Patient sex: F
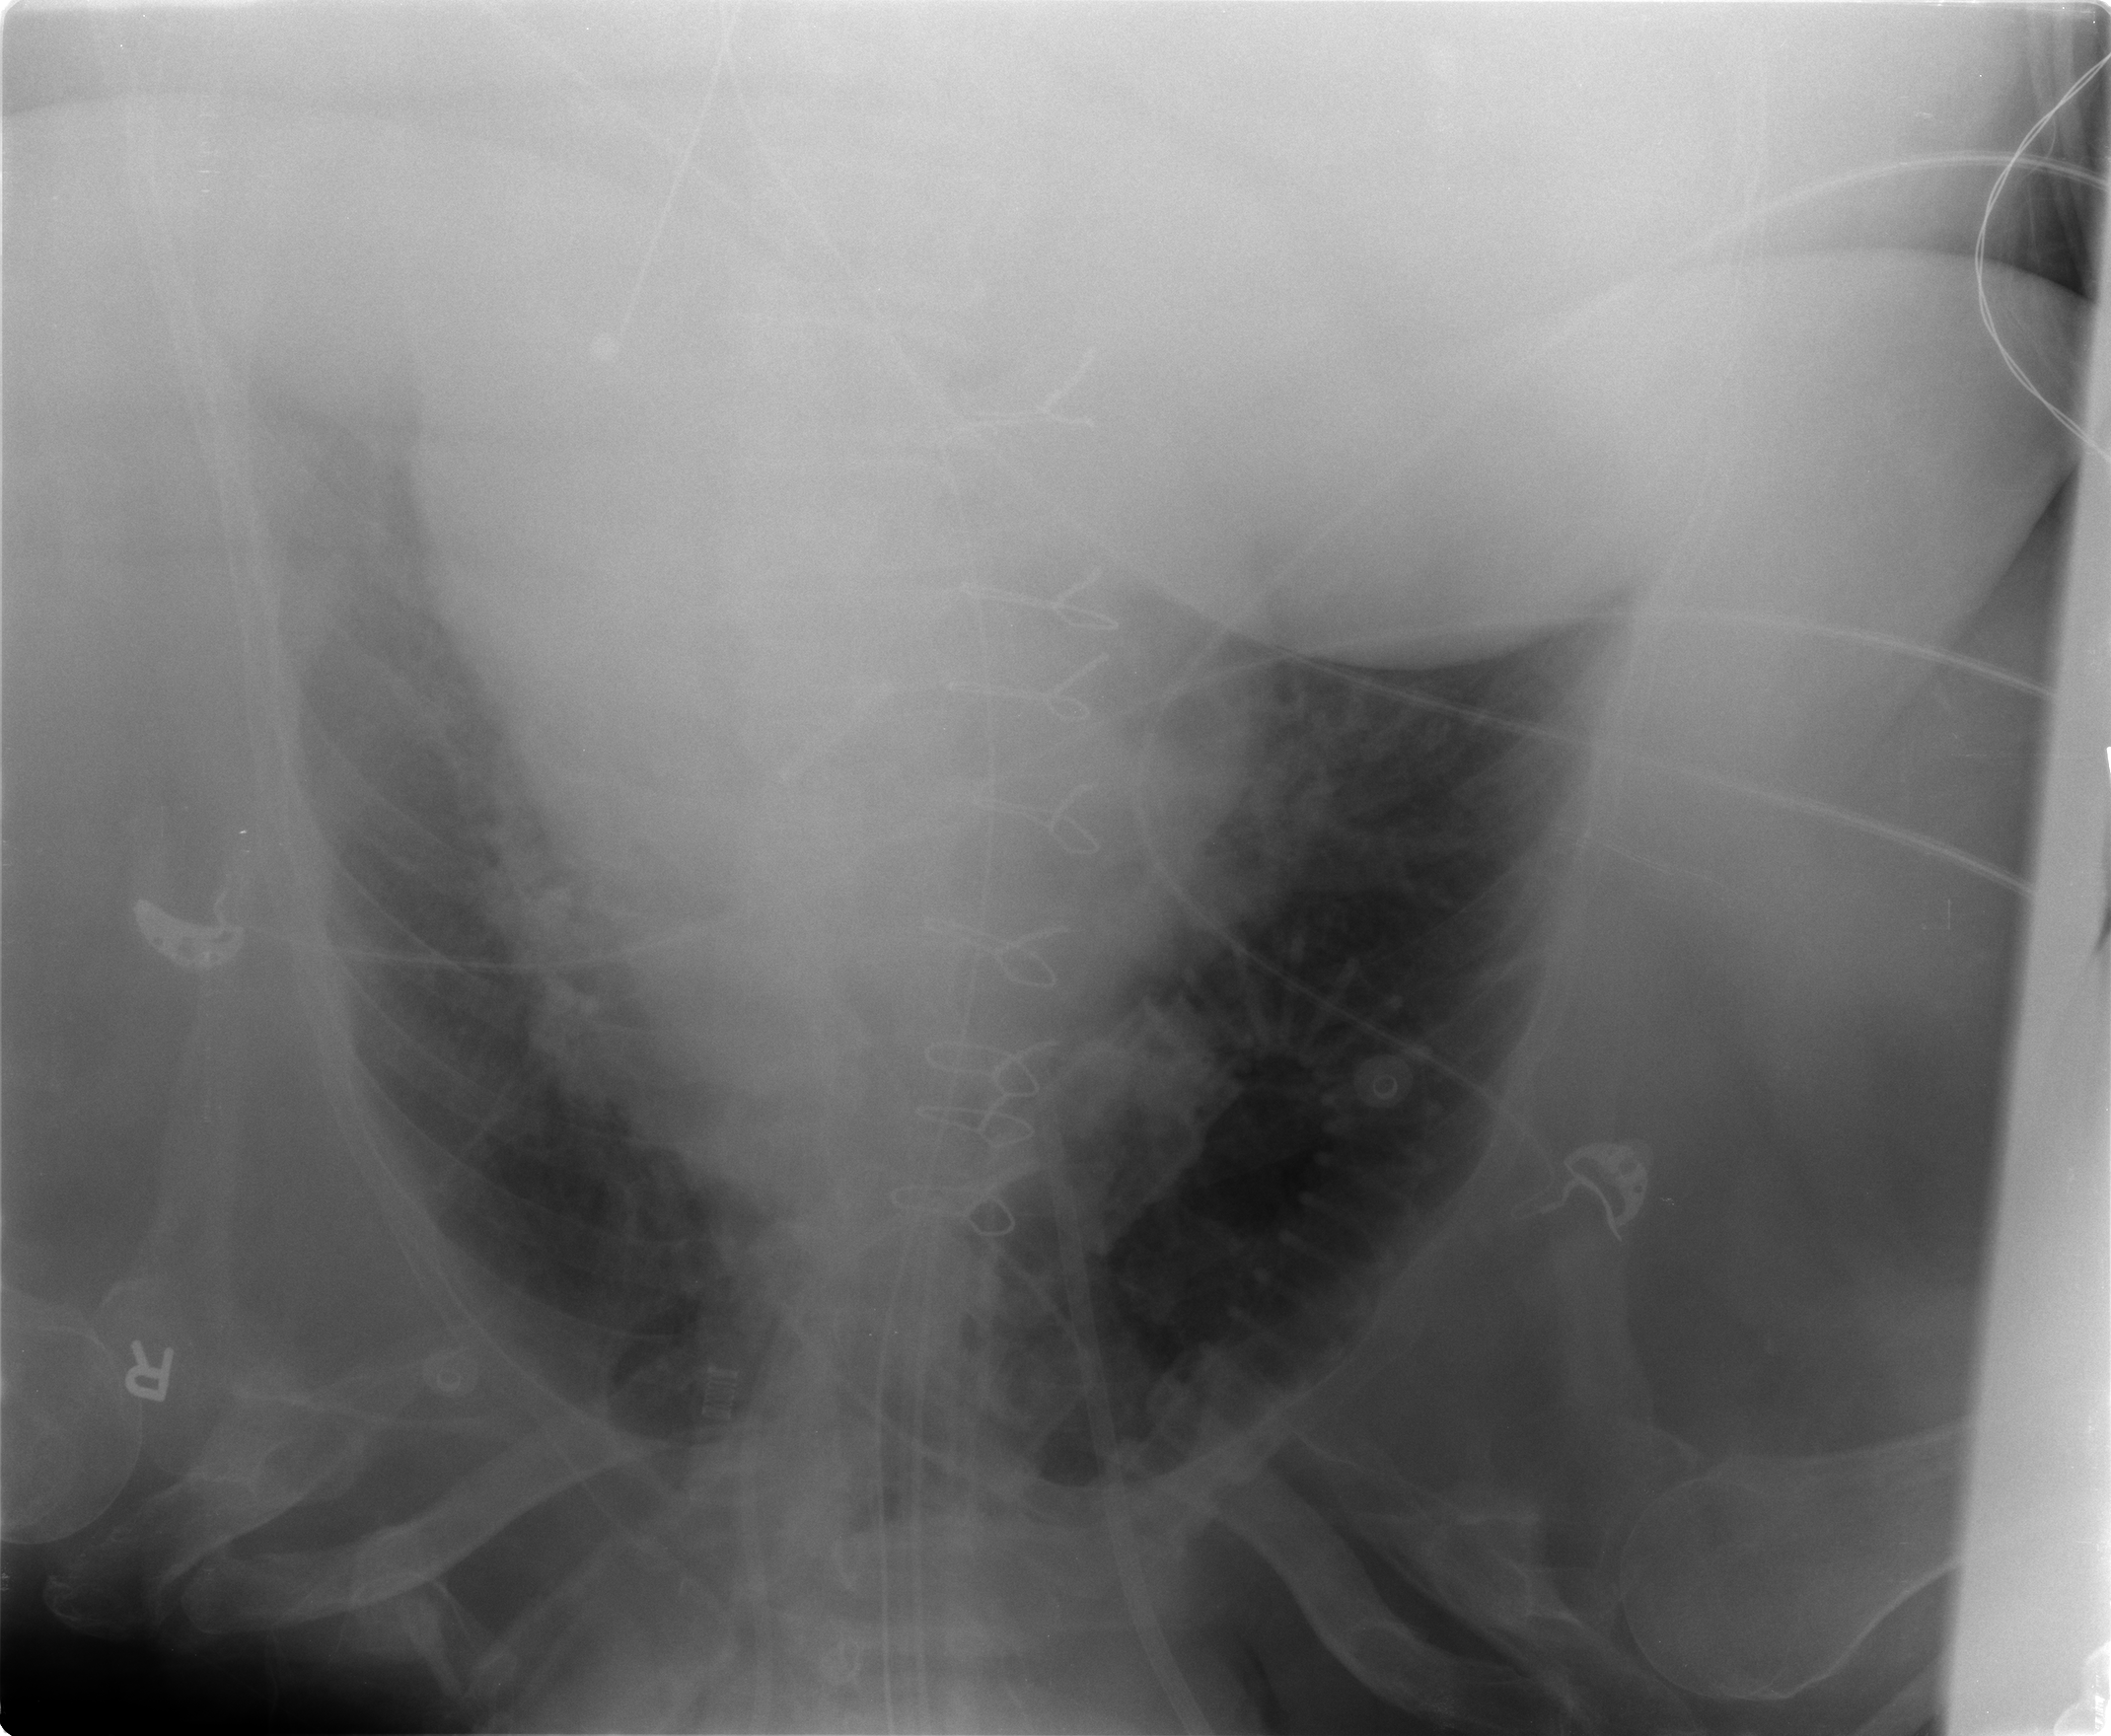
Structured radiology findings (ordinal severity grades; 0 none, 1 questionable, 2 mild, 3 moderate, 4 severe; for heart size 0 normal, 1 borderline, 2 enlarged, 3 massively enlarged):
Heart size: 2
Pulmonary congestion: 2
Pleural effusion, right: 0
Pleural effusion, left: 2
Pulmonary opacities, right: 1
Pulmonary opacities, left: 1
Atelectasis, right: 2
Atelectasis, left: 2